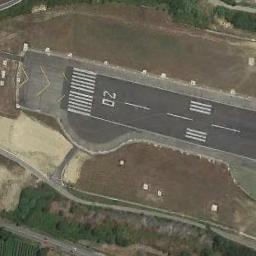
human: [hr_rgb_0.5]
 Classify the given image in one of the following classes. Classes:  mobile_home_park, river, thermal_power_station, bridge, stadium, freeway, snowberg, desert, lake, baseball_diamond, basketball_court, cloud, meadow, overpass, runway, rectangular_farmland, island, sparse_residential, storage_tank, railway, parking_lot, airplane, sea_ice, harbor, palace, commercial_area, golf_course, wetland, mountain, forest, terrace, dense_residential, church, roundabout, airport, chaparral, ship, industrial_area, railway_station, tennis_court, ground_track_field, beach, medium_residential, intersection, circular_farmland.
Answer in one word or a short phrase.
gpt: runway